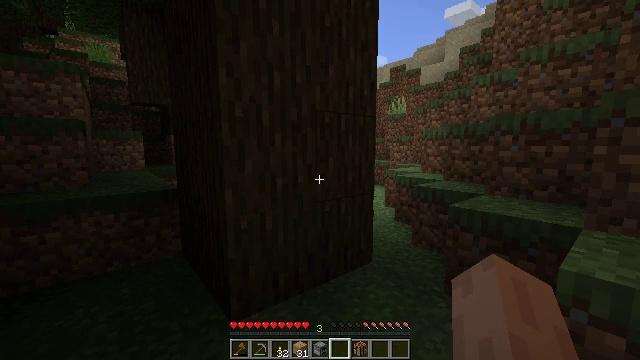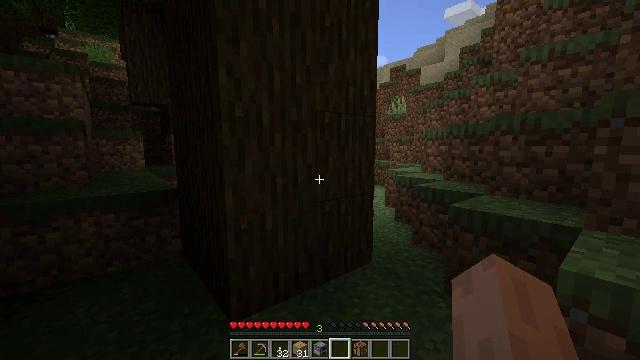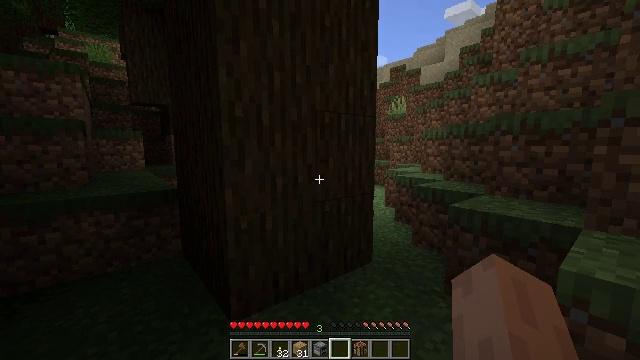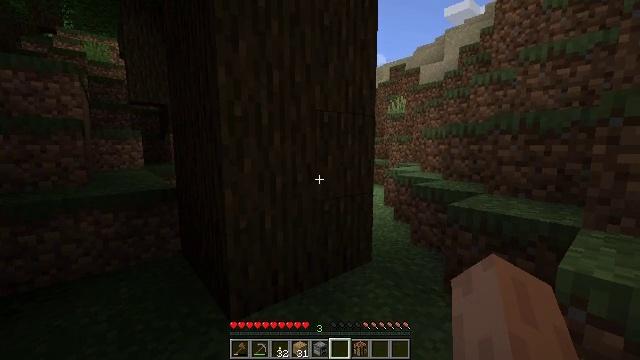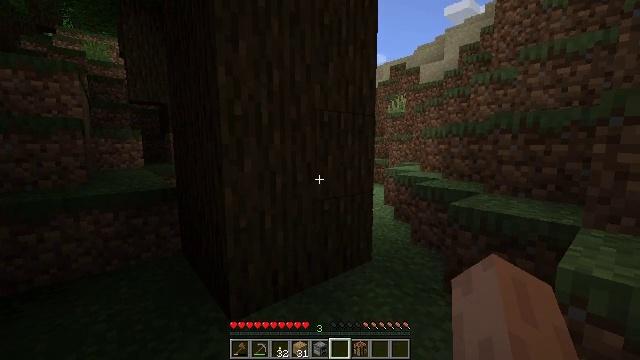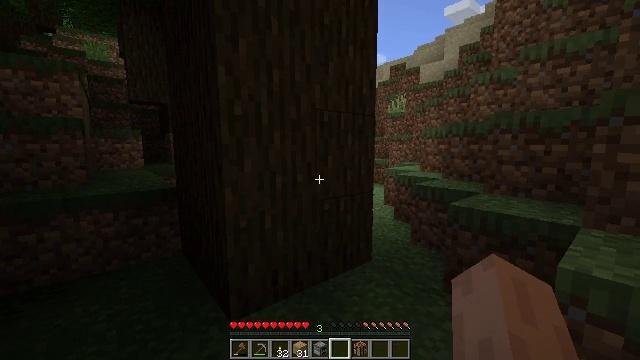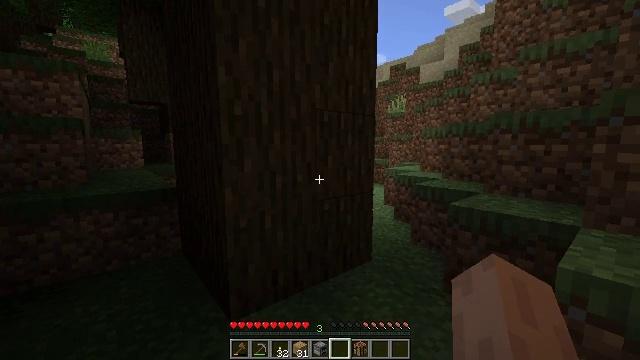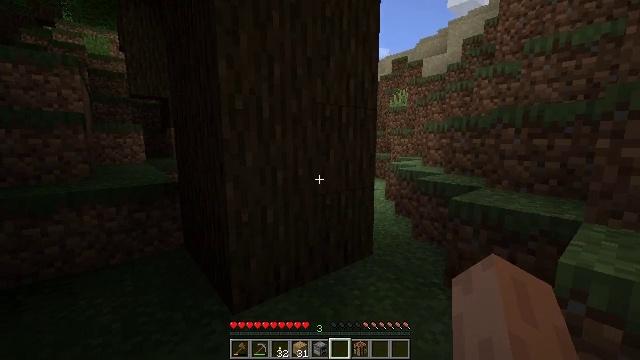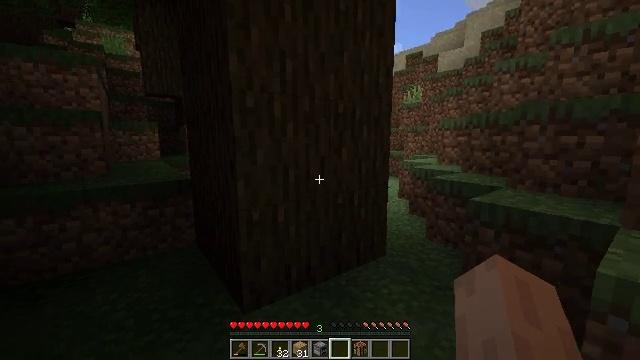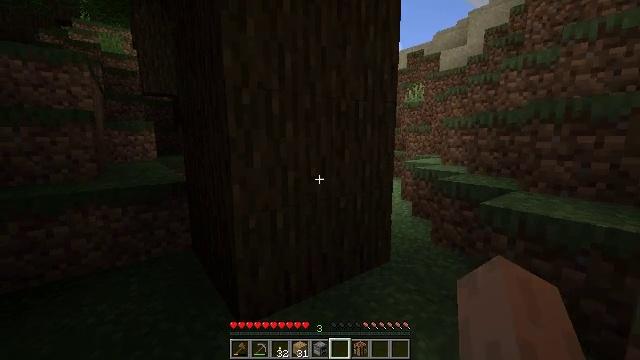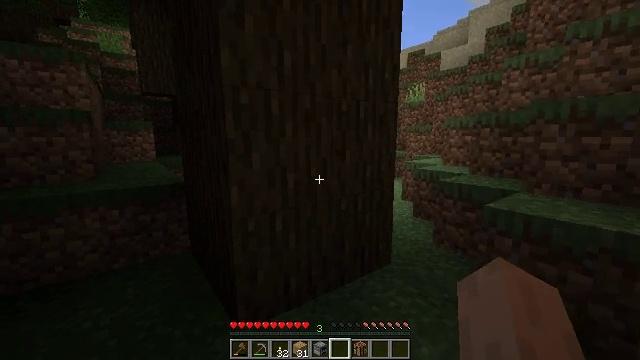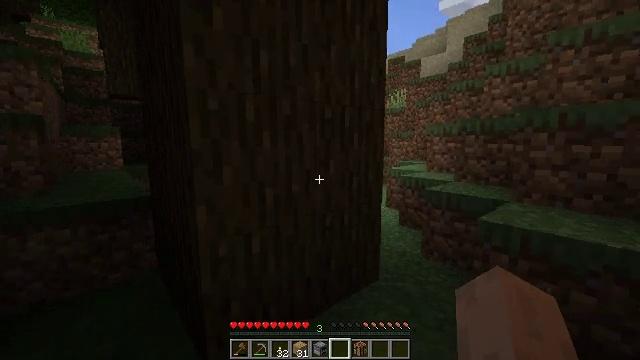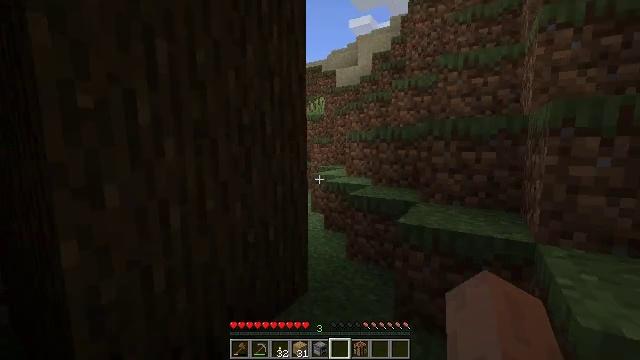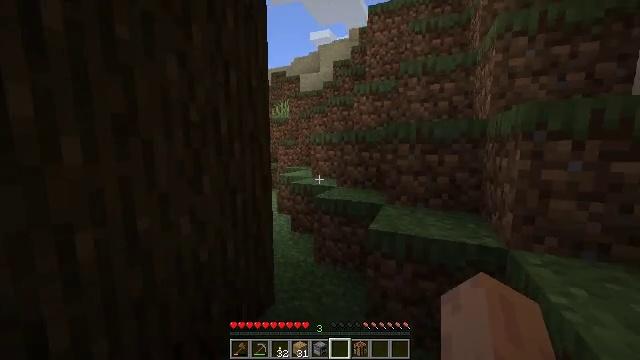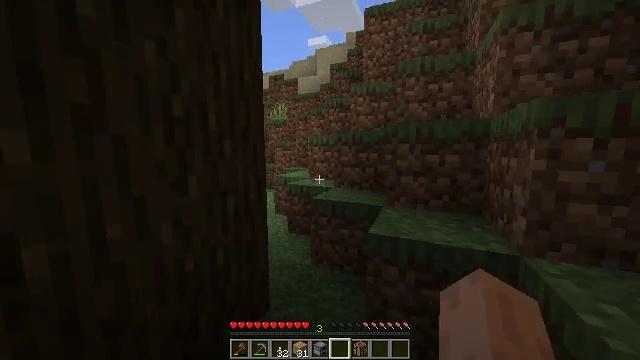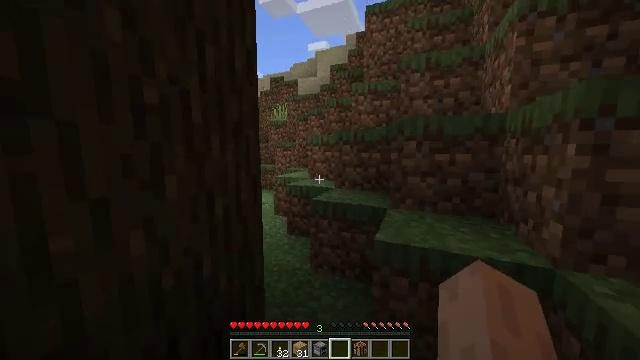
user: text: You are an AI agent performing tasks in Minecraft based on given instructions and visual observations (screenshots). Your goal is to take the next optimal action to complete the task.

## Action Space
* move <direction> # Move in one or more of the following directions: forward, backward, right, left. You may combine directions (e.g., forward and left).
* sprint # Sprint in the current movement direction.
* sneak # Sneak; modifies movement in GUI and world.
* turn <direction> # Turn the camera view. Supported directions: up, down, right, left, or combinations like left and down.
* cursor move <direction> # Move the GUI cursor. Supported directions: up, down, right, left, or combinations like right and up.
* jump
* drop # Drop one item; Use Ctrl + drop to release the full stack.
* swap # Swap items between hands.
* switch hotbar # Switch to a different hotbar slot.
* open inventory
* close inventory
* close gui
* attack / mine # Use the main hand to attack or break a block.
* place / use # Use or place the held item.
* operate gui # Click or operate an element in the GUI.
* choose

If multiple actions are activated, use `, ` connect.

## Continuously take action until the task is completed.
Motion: motion action
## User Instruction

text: Collect red mushroom blocks for building.
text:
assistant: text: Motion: no_op
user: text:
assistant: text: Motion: no_op
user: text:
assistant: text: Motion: no_op
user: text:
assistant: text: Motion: no_op
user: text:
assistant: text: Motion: no_op
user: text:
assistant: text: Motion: no_op
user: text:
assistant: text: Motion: turn down
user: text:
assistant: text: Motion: move forward, turn left
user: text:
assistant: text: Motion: move forward
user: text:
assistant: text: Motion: move forward
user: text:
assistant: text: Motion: move forward, turn right and up
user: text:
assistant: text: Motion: move forward, sprint, turn right and up
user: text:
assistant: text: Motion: move forward, sprint, turn right
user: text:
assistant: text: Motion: move forward, sprint
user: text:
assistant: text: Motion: move forward, sprint
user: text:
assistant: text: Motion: move forward, sprint
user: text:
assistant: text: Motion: move forward, sprint
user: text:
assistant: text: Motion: move forward, sprint
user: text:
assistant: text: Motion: move forward, sprint, jump
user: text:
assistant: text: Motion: move forward, sprint, jump
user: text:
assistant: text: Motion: move forward, sprint, turn left, jump
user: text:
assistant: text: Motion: move forward, sprint, turn left, jump
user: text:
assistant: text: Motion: move forward, sprint, turn left, jump
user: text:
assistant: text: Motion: move forward, sprint, turn left, jump
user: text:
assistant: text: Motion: move forward, sprint, jump
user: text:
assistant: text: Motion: move forward, sprint, jump
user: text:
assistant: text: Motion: move forward, sprint, jump
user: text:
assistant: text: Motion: move forward, sprint, jump
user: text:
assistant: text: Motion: move forward, sprint, turn left, jump
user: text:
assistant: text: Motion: move forward, sprint, turn left, jump